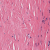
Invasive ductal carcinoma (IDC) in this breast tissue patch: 0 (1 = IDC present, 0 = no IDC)